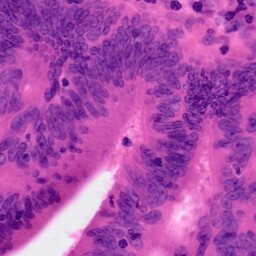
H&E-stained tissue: Colon